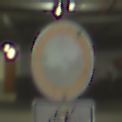
Verkehrszeichen: VerbotFahrzeugeAllerArt
Zusatzzeichen unten: EinspurigeFahrzeugeFrei6
Umgebung: Indoor, Special
Tageszeit: NotSpecified
Wetter: NotSpecified
Licht: Artificial
Jahreszeit: NotSpecified
Kontrast: HighContrast